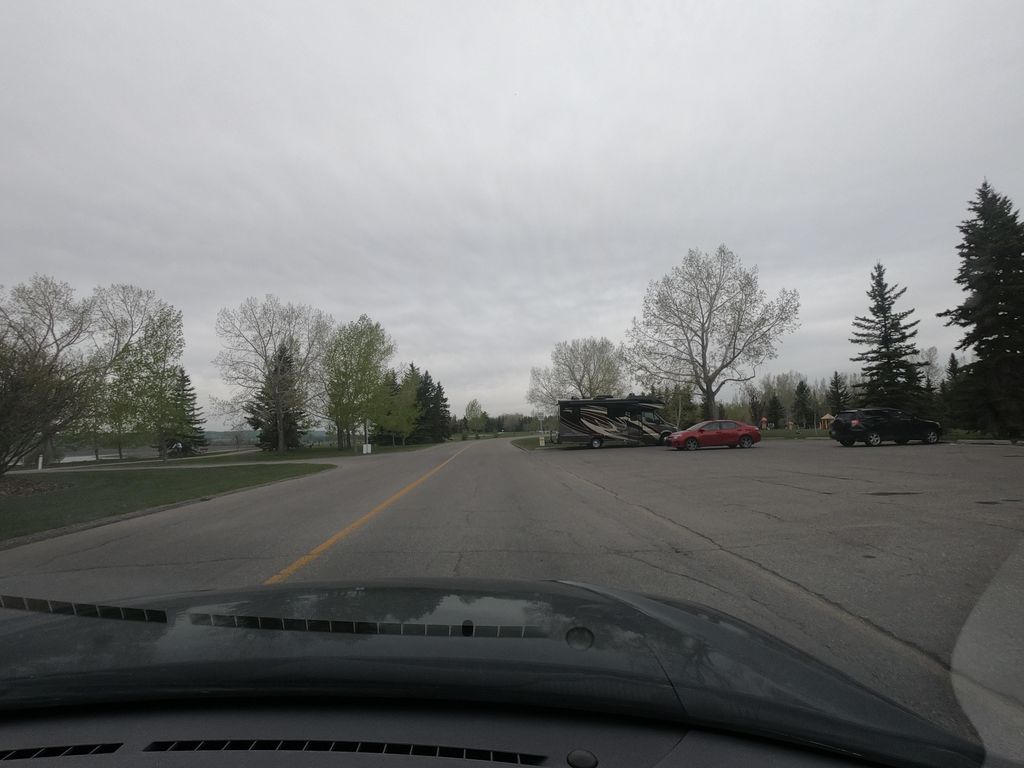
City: calgary